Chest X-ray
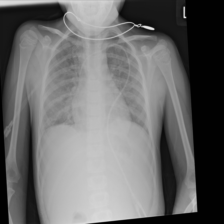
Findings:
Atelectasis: negative
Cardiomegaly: negative
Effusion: negative
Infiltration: positive
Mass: negative
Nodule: negative
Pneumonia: negative
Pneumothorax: negative
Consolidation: negative
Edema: negative
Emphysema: negative
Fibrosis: negative
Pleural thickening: negative
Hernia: negative